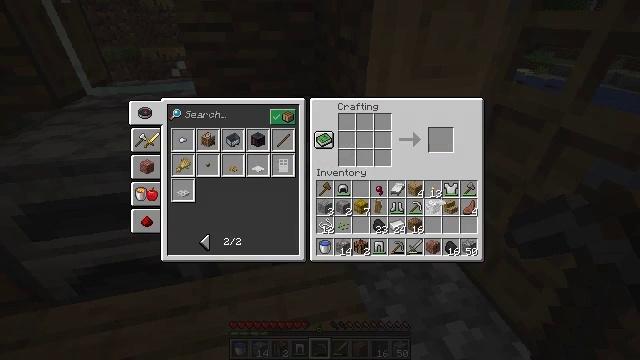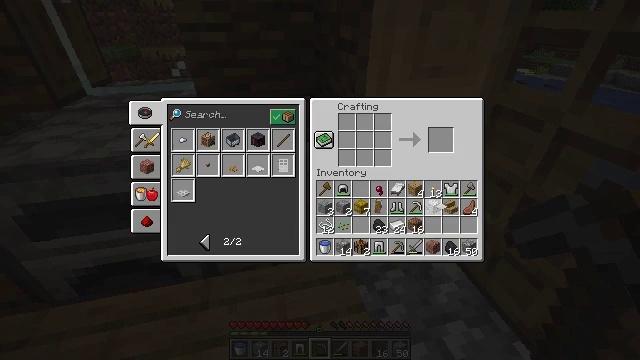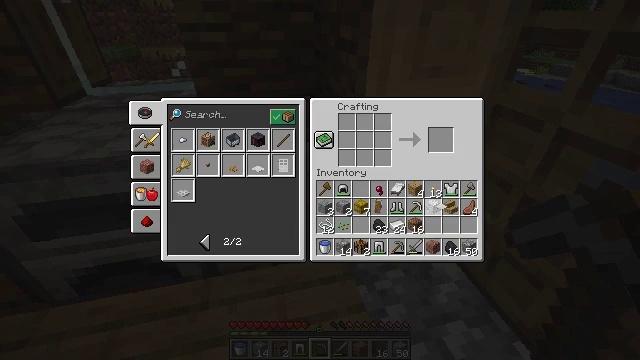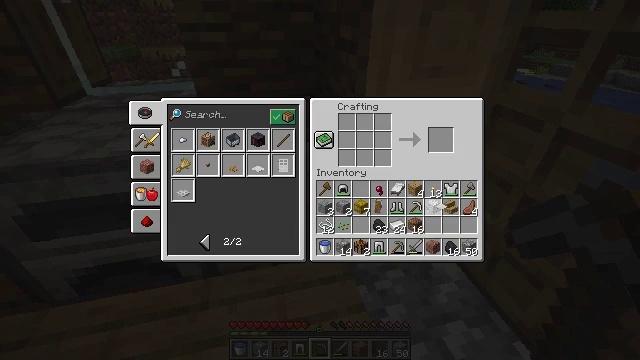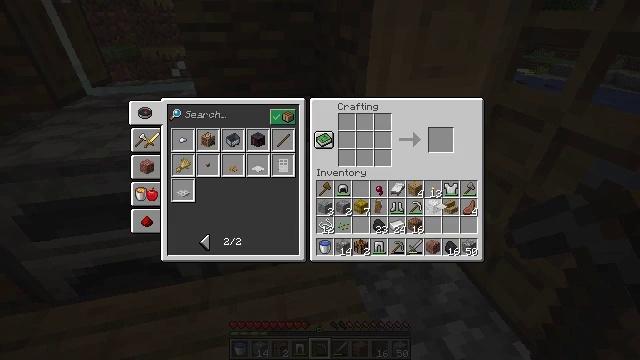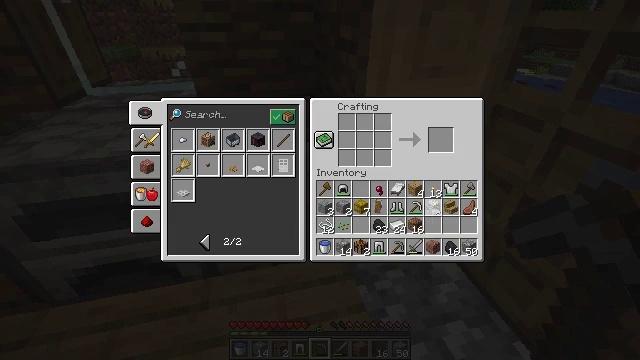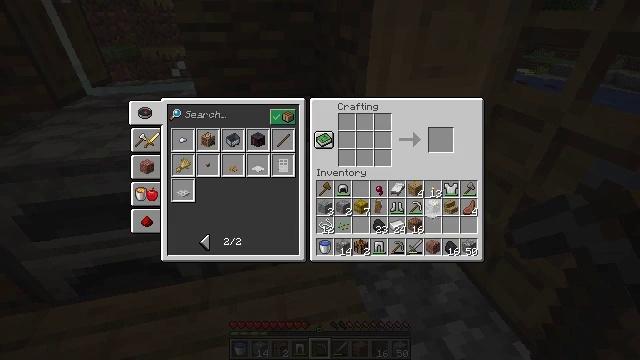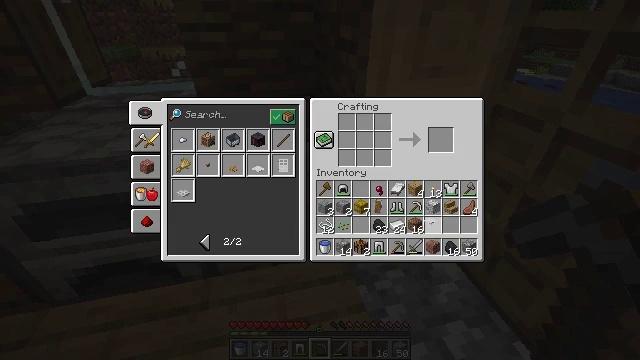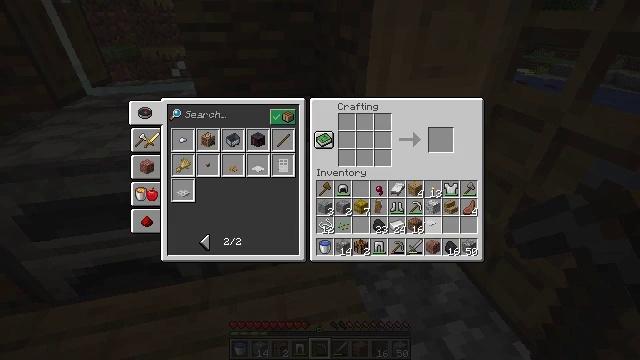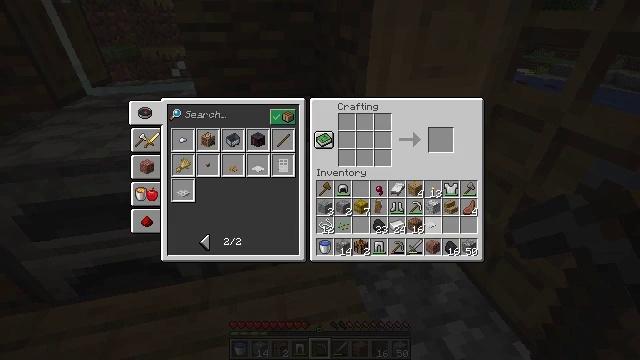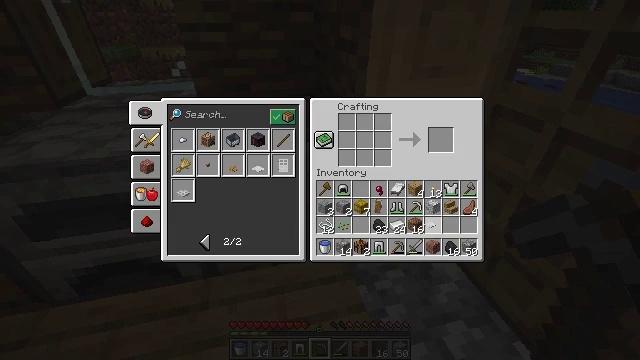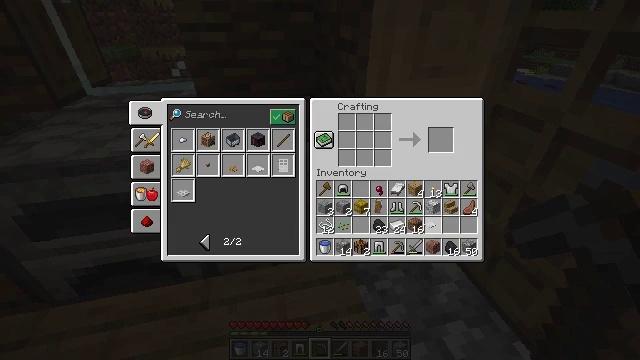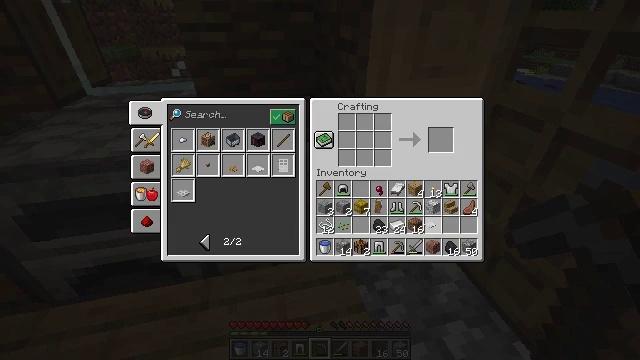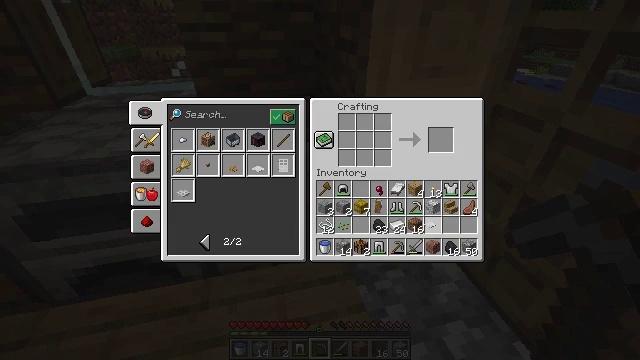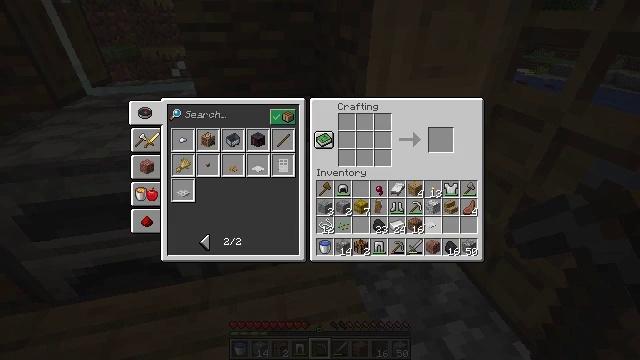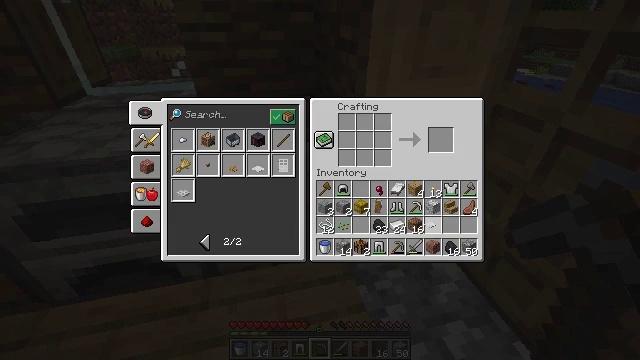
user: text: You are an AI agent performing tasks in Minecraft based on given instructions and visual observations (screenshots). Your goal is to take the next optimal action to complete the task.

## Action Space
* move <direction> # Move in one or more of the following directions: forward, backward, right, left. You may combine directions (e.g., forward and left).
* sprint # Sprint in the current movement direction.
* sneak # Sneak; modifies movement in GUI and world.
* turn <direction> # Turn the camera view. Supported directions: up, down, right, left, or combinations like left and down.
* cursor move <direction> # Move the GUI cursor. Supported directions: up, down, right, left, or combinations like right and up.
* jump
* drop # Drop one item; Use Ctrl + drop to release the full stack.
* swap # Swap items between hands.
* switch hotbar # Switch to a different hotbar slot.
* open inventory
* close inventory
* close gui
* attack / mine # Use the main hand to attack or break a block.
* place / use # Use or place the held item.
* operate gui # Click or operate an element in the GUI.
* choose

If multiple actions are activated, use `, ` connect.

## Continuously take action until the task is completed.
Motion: motion action
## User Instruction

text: Craft an iron door by using iron ingots in the crafting table.
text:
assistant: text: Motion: no_op
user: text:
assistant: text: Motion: no_op
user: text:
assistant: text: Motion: no_op
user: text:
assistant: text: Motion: no_op
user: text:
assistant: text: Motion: no_op
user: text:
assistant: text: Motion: no_op
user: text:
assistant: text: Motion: no_op
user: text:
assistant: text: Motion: no_op
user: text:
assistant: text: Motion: no_op
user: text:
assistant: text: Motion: no_op
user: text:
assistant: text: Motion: no_op
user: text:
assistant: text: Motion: no_op
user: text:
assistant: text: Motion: attack / mine
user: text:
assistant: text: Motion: attack / mine
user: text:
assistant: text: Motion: attack / mine
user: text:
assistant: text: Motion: attack / mine
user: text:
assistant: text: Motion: no_op
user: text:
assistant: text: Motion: turn left
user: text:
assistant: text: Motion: turn left and up
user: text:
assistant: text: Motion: turn left and up
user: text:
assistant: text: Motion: turn left
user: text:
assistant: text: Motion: turn left
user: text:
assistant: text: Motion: turn left
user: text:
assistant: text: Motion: turn left
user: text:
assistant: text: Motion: no_op
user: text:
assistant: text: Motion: no_op
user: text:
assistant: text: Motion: attack / mine
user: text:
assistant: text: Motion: attack / mine
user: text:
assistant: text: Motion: attack / mine
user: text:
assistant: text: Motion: turn right and up